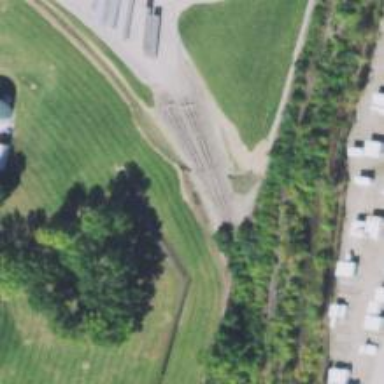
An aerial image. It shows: Unused railway yard.